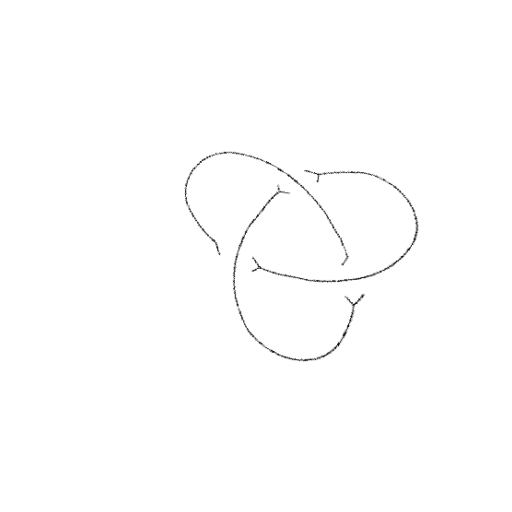
Crossing number: 3